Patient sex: M
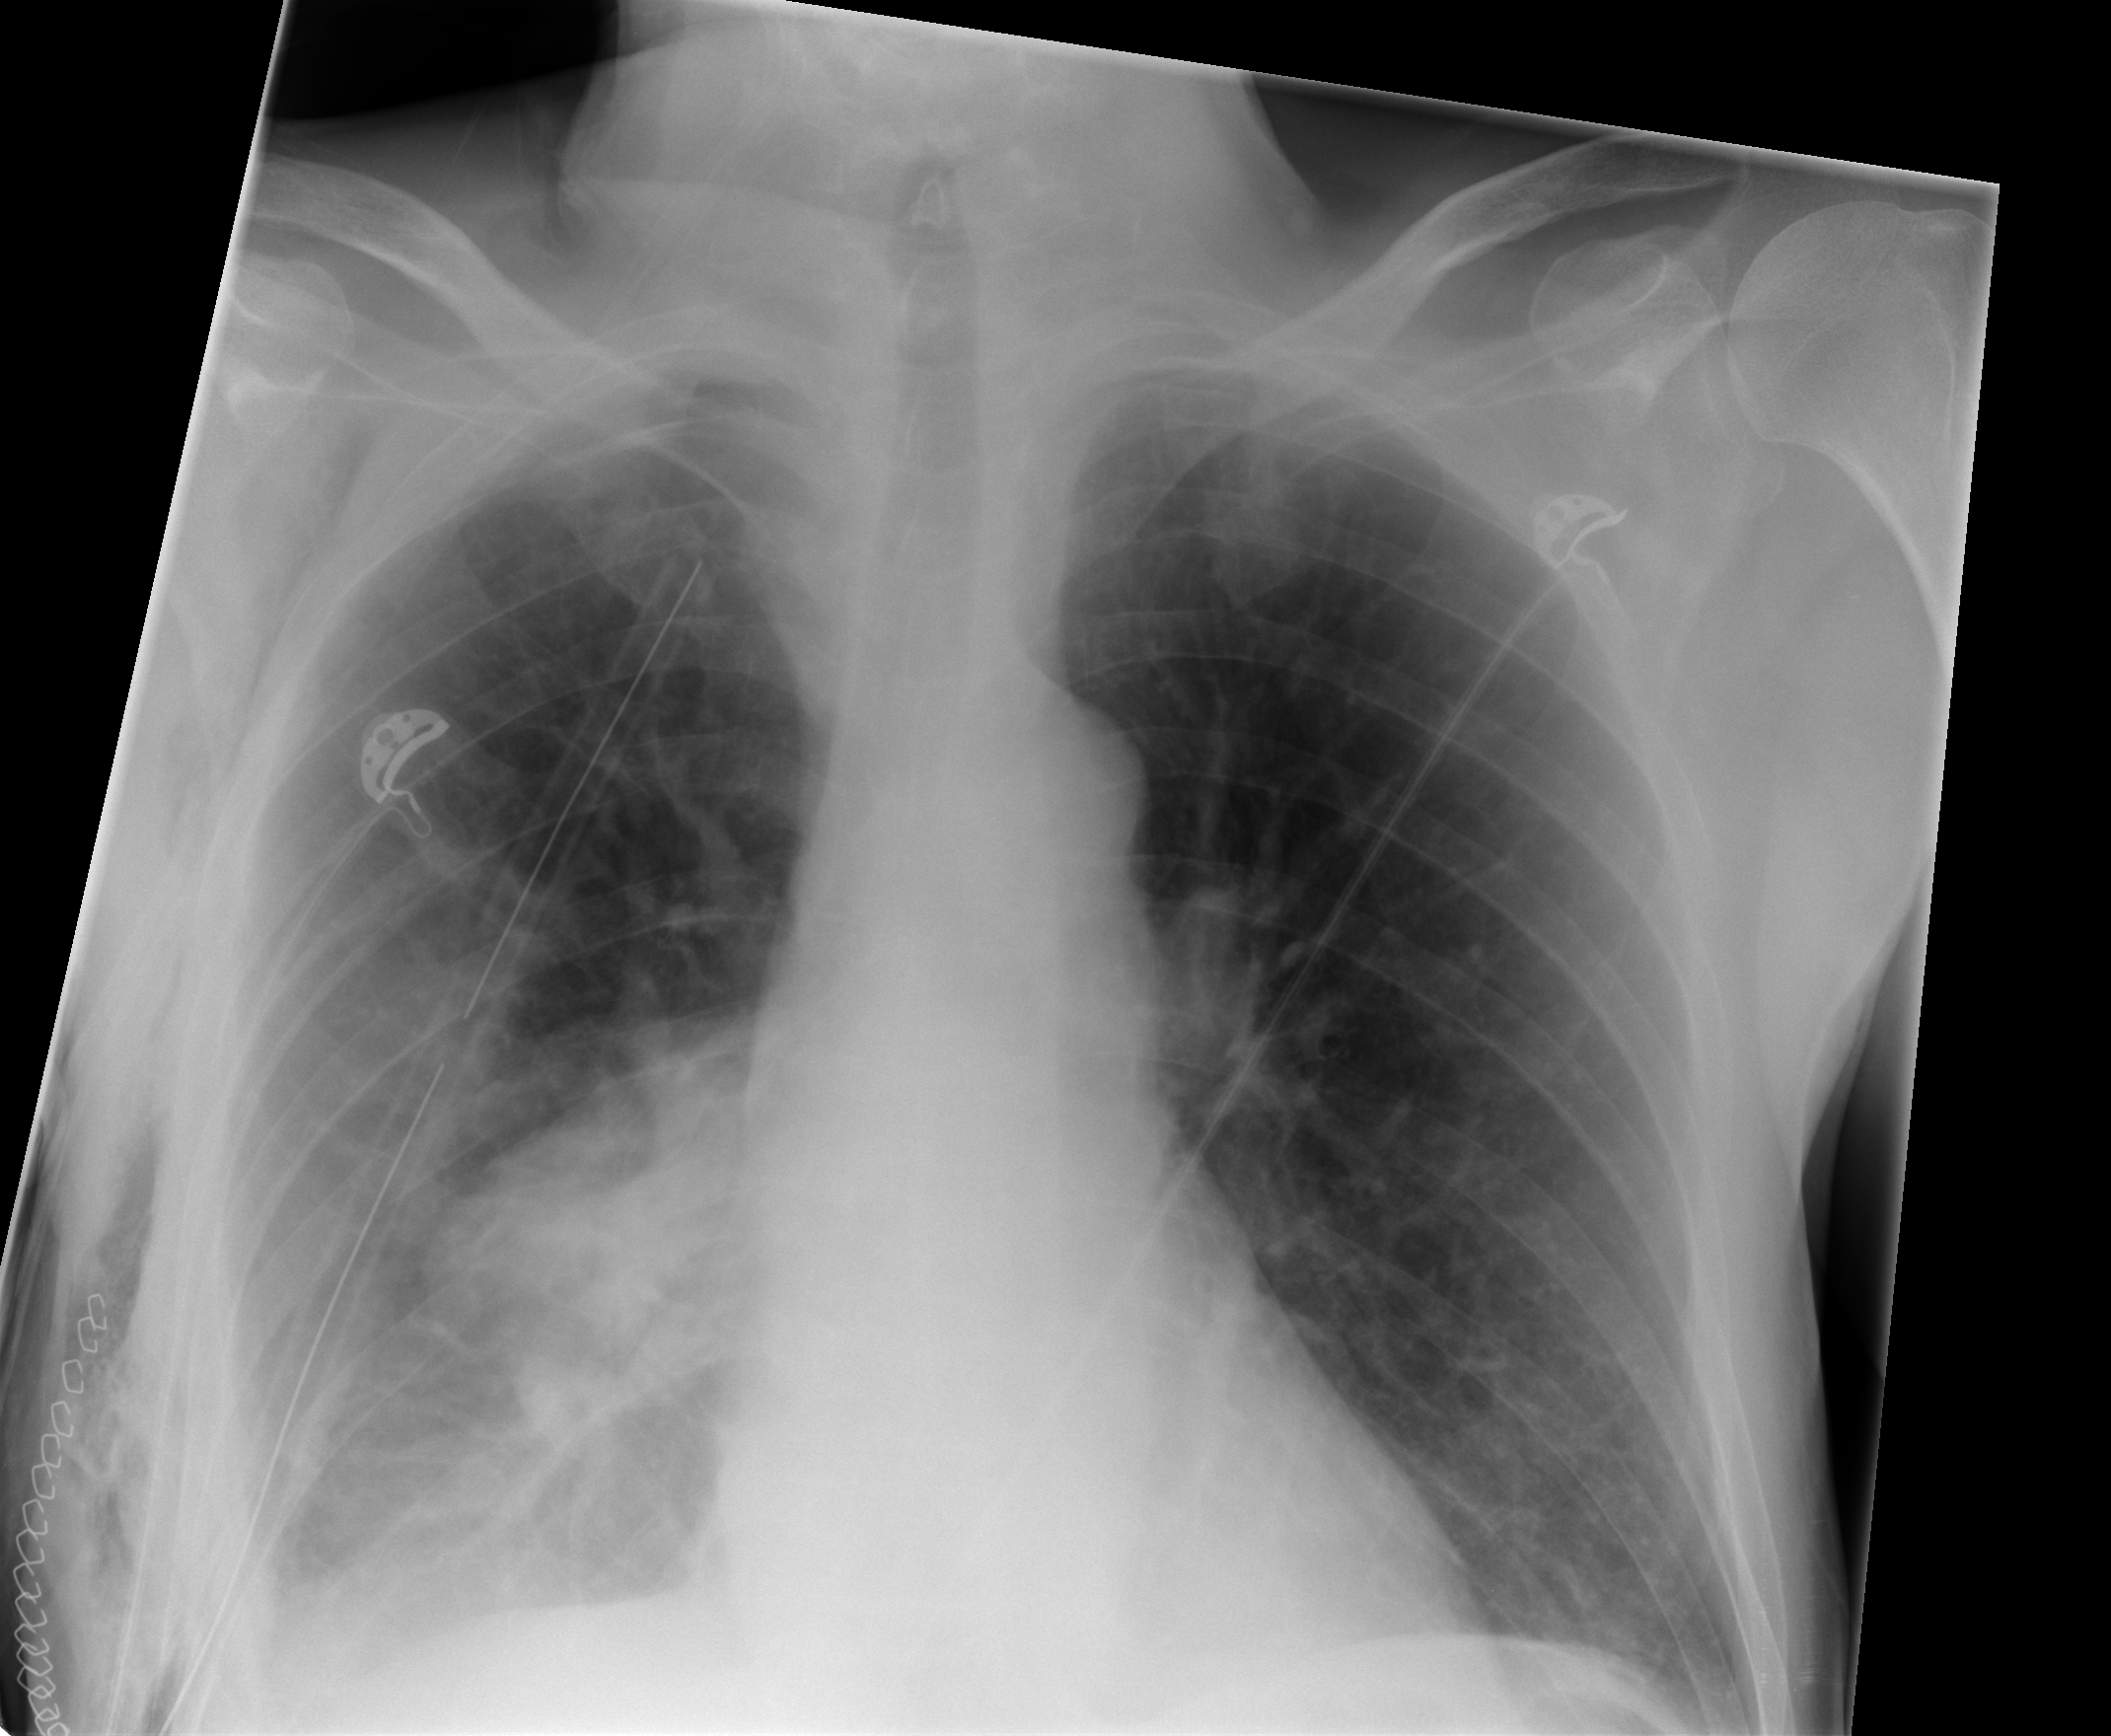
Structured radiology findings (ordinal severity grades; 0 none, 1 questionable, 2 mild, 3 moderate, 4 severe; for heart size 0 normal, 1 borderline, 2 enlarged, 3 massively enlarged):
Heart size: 0
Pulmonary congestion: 0
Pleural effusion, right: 2
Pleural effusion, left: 0
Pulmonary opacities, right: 2
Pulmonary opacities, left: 1
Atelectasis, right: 2
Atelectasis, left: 1